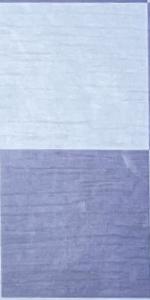
Label: Empty